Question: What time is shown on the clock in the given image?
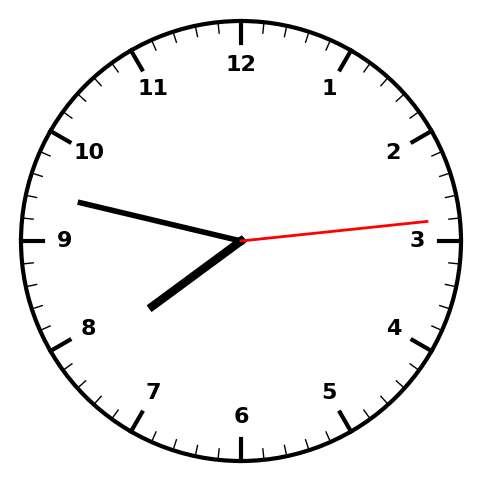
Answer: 07:47:14